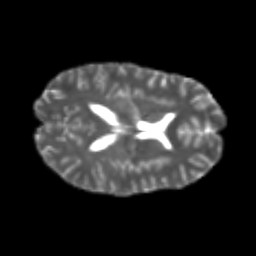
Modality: T2w
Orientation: axial
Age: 22
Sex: female
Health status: healthy
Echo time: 0.074 s